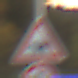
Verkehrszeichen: ViehtriebRechts
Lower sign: Geschwindigkeit5
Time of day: SunriseSunset
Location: Outdoor (Nature)
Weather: PartlyCloudy
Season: NotSpecified
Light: Natural